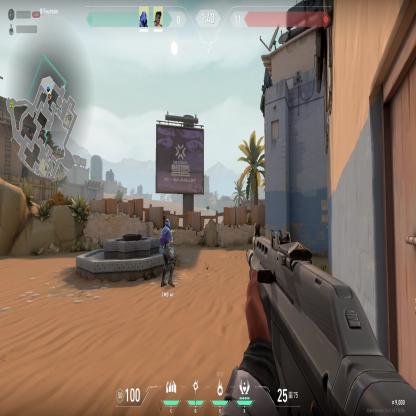
Label: teammate